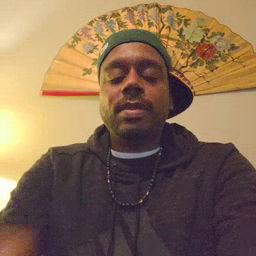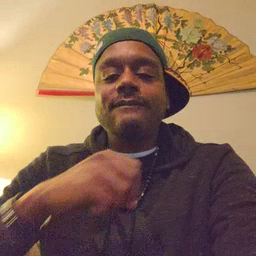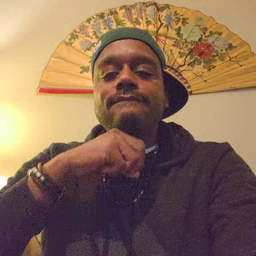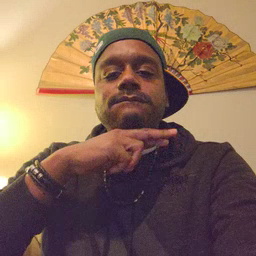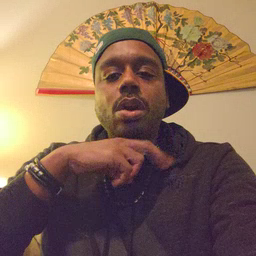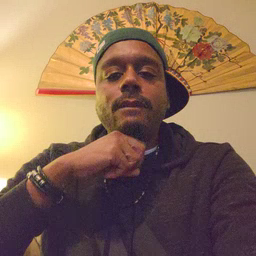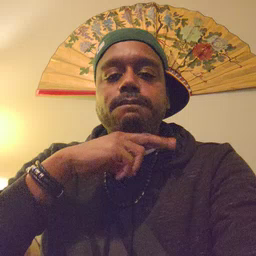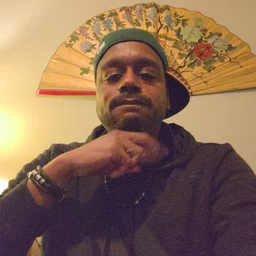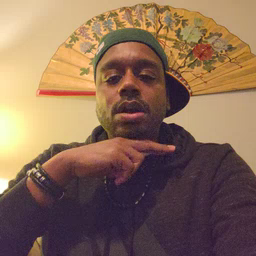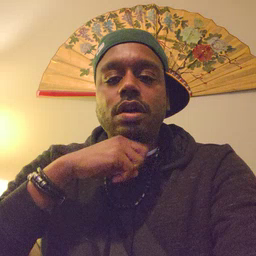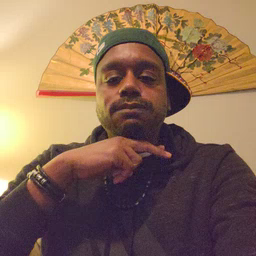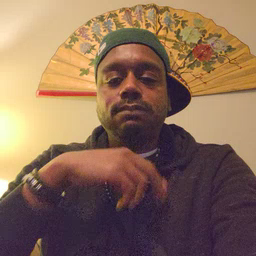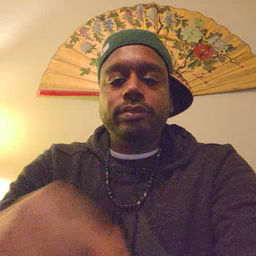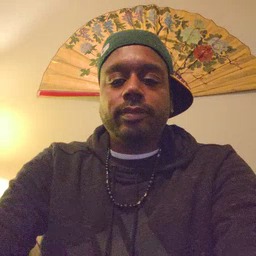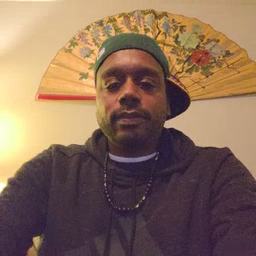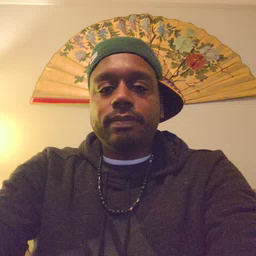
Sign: frog